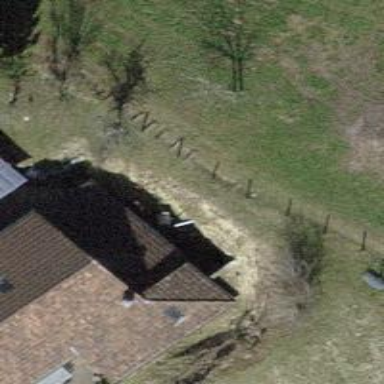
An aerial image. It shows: Path covered in grass.